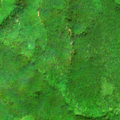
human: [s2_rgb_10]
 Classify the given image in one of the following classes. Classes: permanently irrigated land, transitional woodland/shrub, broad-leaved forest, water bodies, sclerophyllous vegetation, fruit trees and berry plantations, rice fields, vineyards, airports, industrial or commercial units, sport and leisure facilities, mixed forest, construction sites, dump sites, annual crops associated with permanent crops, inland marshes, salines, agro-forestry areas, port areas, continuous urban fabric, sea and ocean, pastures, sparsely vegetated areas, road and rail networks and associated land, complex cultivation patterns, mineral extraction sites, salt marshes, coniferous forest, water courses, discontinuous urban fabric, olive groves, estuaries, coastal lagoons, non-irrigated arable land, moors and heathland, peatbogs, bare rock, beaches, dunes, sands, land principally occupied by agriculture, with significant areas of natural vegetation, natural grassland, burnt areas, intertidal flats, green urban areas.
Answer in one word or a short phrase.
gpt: broad-leaved forest